Field crop: maize
Growth stage: 2
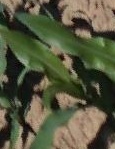
Species: maize